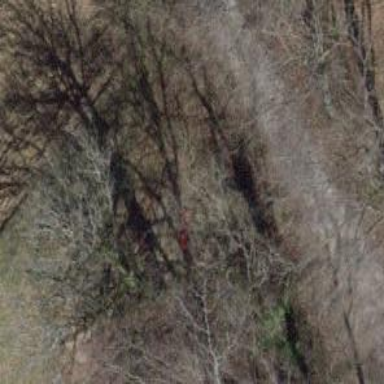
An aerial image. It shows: Red bench.